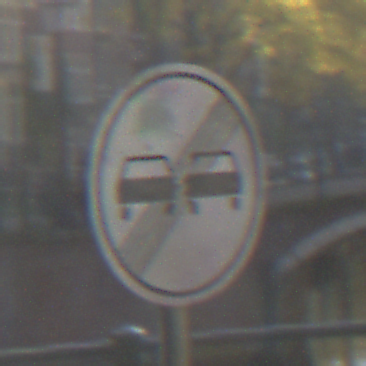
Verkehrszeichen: EndeUeberholverbot
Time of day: SunriseSunset
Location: Outdoor (Urban)
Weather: PartlyCloudy
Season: Autumn
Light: Natural